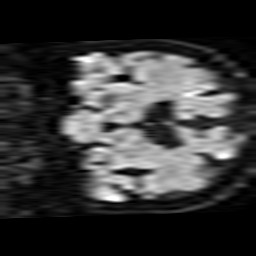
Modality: TRACE
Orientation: coronal
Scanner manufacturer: philips
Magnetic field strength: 1.5 T
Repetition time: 2.999 s
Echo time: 0.06279 s